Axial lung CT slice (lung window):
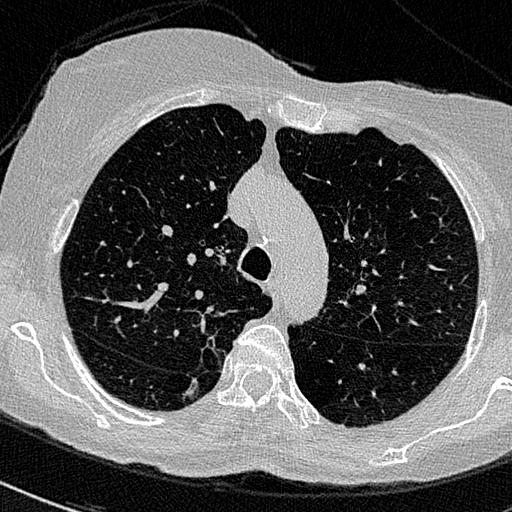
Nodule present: no